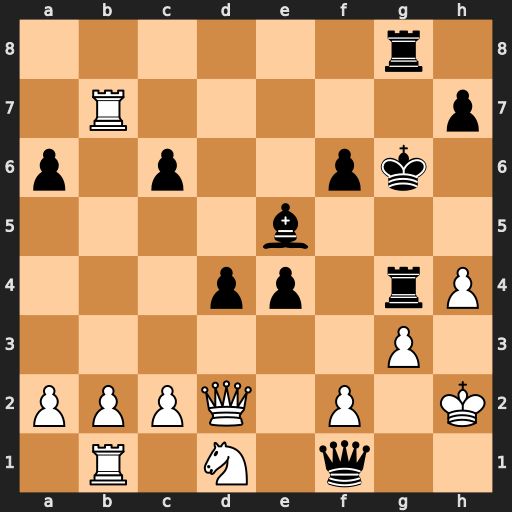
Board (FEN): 6r1/1R5p/p1p2pk1/4b3/3pp1rP/6P1/PPPQ1P1K/1R1N1q2
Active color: w
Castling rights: -
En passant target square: -
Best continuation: h5+ Kf5 Ne3+ dxe3 Qd7+ Kg5 Rxf1